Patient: sex M, age 45
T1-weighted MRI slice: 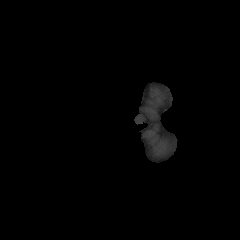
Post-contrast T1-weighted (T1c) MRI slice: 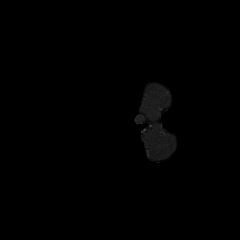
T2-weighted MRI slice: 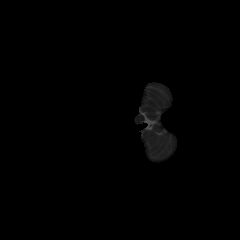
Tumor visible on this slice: no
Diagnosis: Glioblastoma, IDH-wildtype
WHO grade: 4